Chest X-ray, AP view. Patient: 62 years old, sex F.
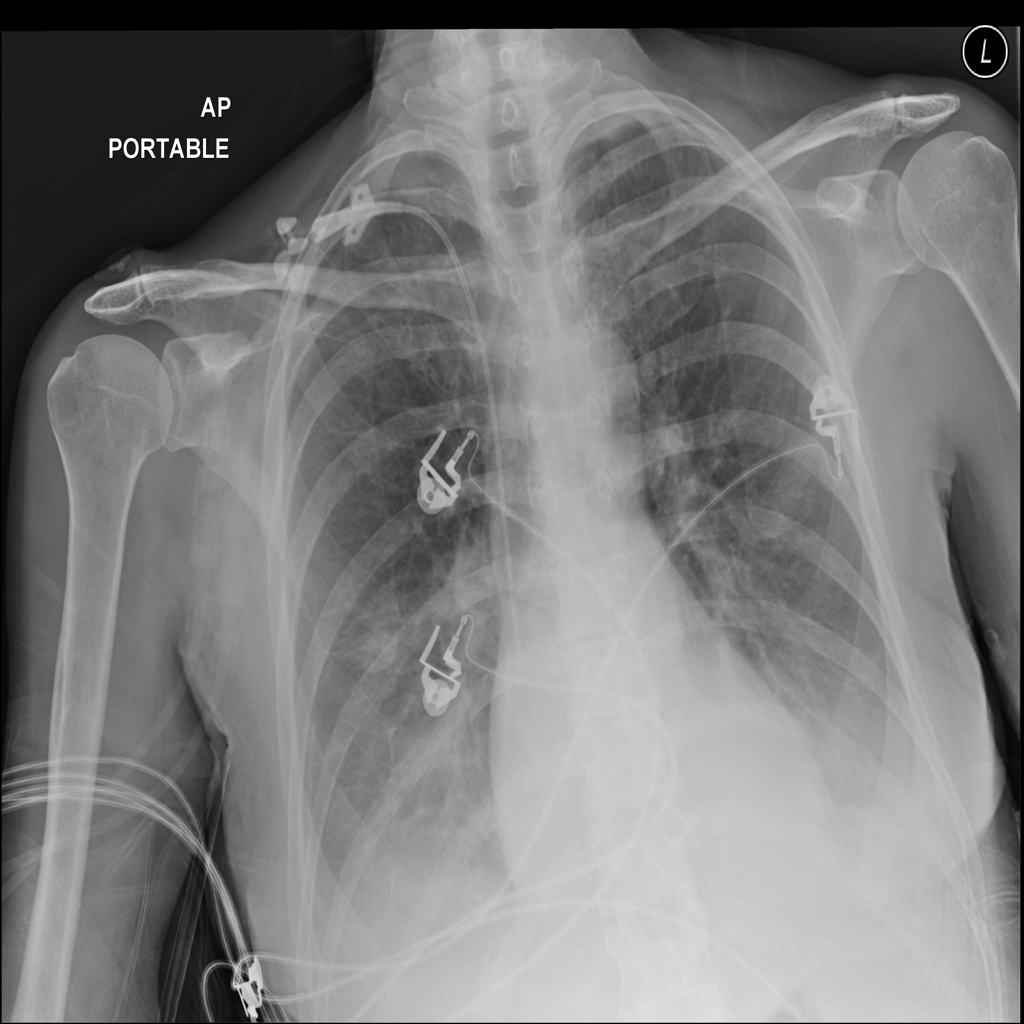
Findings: No Finding